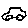
Label: car